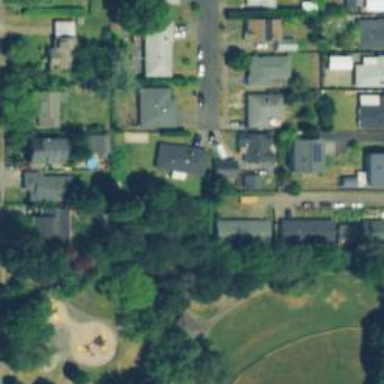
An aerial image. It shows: Residential road with sidewalk on the left.